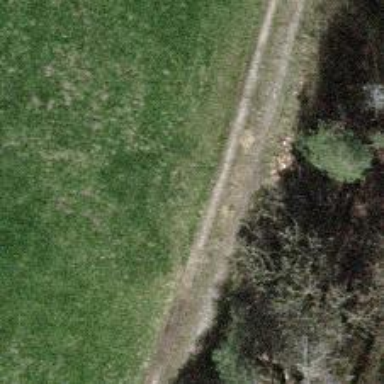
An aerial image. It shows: Track with grade3 tracktype.